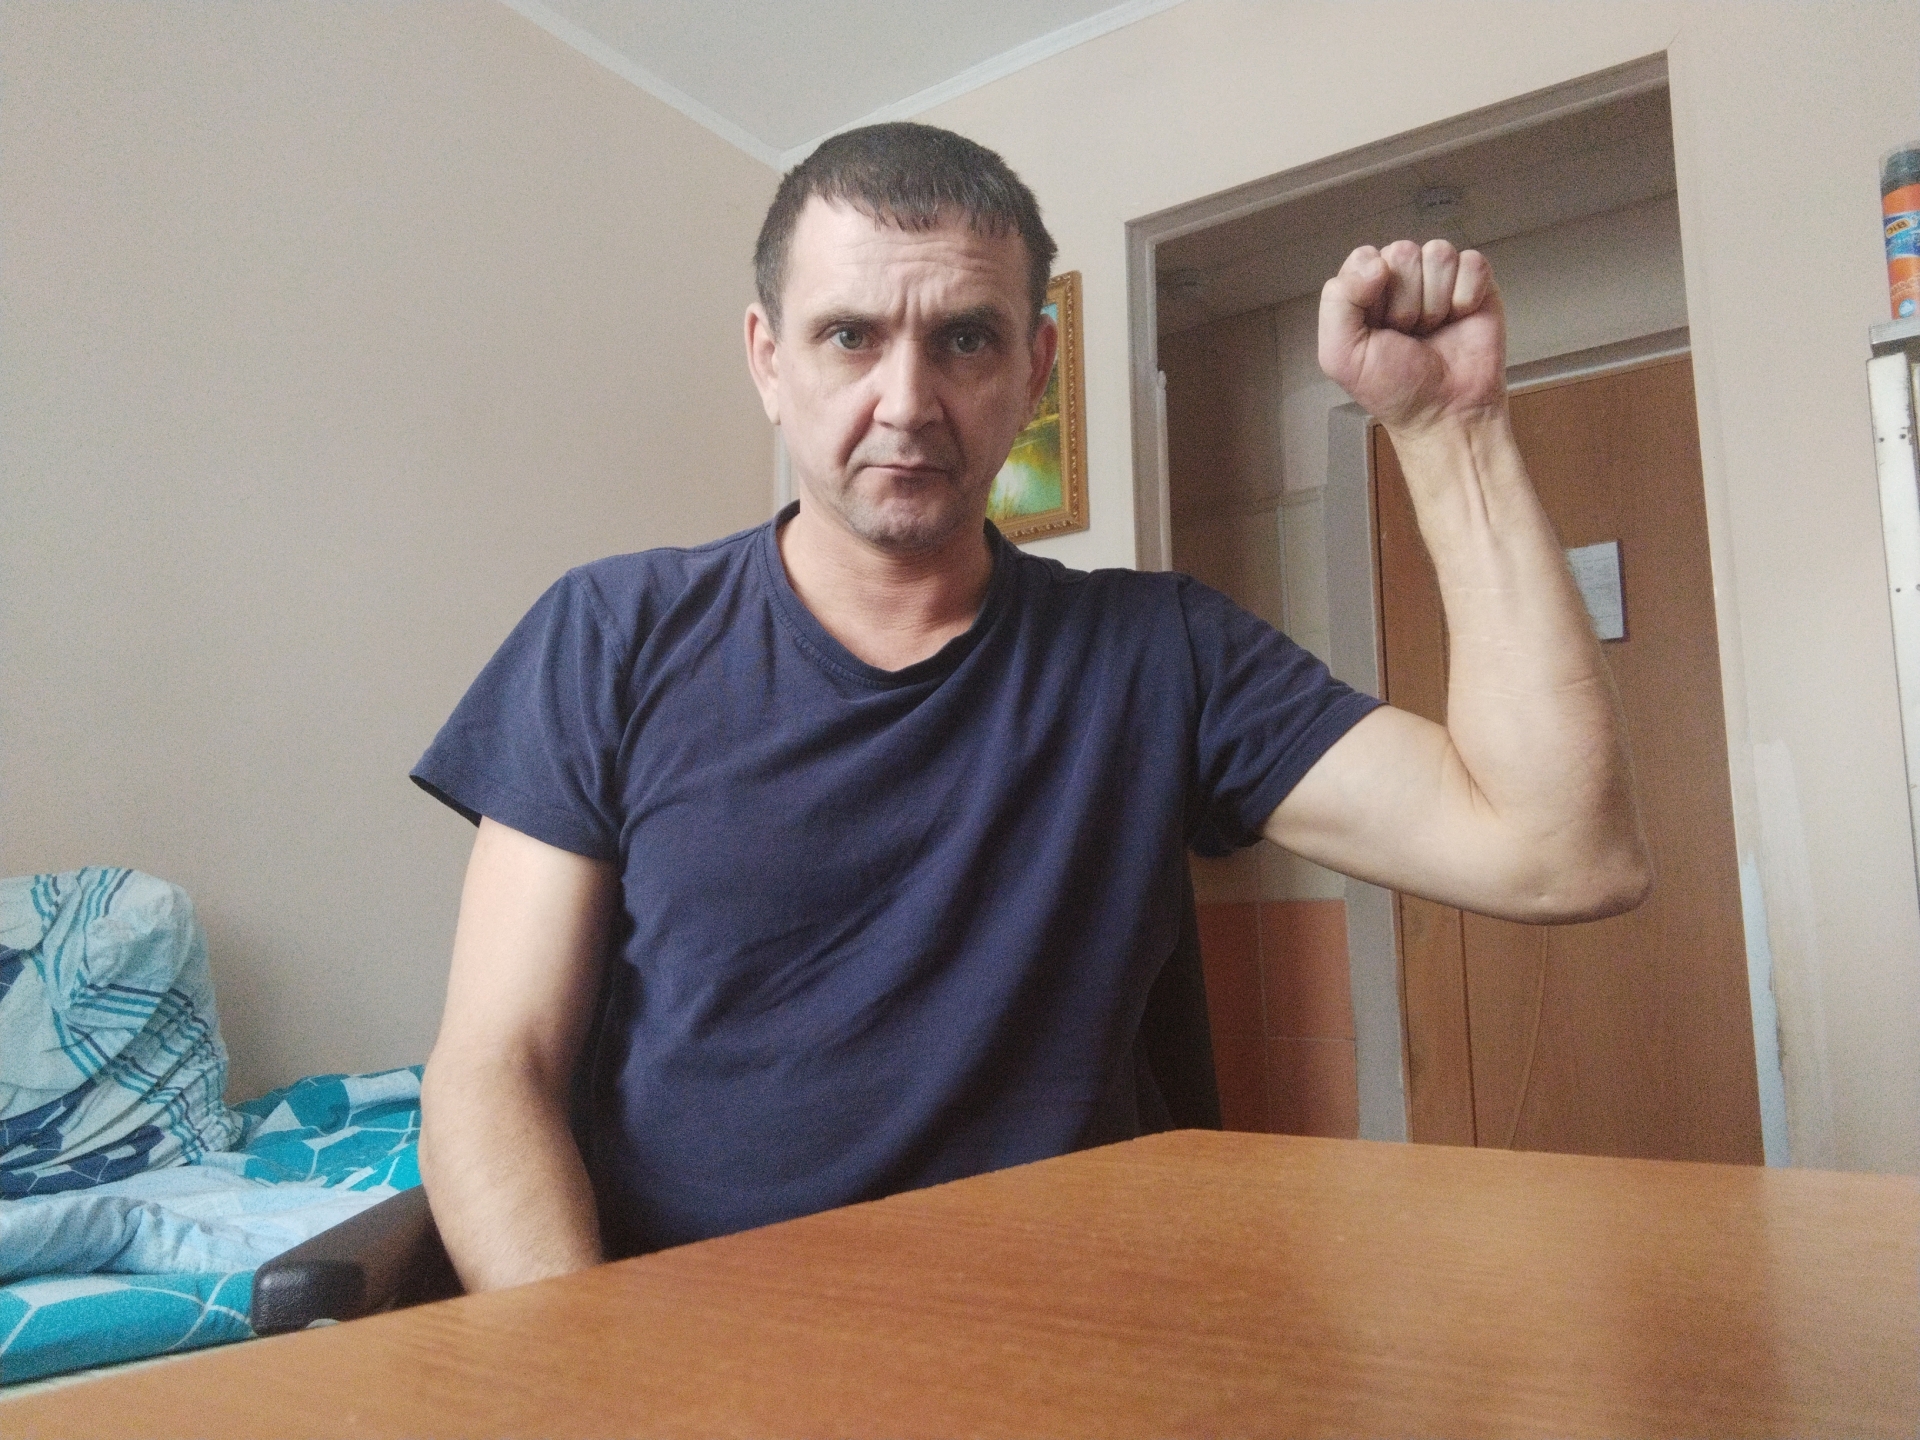
Label: noise